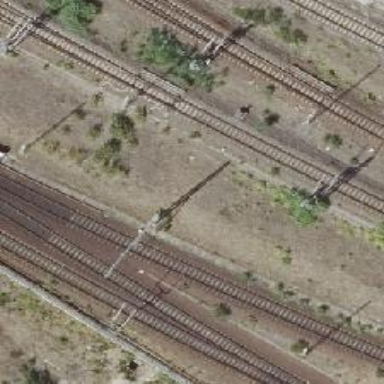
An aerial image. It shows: Railway signal.